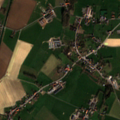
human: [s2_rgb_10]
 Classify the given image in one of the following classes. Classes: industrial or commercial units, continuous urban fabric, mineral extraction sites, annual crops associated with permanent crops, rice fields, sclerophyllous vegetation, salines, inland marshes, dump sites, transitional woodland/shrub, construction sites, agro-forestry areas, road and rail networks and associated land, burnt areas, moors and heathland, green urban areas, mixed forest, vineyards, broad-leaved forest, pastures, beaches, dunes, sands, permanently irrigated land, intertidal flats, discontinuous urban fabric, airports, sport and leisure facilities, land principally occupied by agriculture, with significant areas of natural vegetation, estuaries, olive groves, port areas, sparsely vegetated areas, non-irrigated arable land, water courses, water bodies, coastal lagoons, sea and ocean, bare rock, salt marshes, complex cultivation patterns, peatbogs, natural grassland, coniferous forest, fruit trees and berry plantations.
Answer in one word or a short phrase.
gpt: discontinuous urban fabric, non-irrigated arable land, pastures, complex cultivation patterns